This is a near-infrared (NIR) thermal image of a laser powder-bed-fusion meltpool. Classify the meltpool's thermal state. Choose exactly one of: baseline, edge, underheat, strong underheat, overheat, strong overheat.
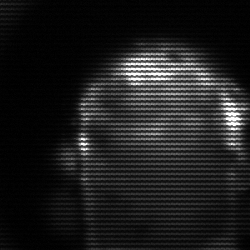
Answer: baseline